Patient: sex M, age 79
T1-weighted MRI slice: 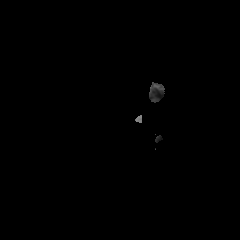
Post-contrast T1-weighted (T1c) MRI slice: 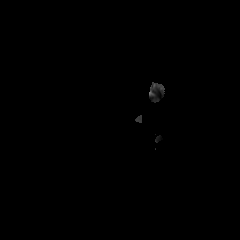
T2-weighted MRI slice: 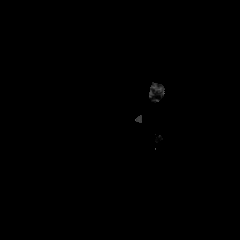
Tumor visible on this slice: no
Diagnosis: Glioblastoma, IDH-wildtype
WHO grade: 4